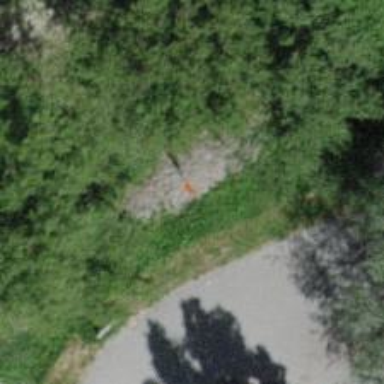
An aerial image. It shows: View of pole with roofed pipeline marker.